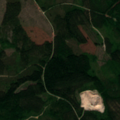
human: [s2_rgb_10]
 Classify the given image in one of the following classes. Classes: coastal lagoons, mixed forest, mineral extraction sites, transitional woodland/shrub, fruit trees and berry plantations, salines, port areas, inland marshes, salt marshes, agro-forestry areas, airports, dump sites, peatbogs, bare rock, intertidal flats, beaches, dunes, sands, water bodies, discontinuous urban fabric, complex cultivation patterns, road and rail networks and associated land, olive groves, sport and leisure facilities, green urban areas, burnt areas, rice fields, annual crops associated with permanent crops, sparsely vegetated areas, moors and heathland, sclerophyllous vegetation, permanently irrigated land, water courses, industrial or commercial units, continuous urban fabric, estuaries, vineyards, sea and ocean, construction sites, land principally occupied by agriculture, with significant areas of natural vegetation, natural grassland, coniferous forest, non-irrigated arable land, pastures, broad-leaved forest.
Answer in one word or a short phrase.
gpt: coniferous forest, mixed forest, transitional woodland/shrub